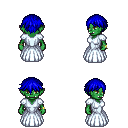
a pixel art fantasy rpg character, female body template, orc, green skin, underdress, red pants, blue short bangs hairstyle, bracelets, four views (front, back, left, right), 2x2 character sprite sheet, small pixel art, hard edges, no anti-aliasing